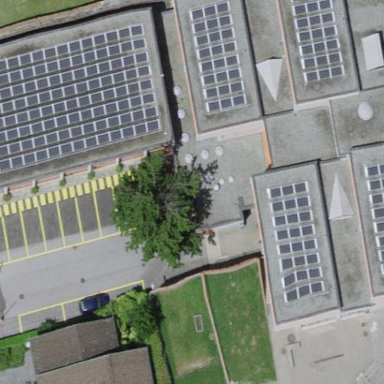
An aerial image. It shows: School building.